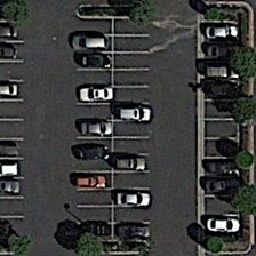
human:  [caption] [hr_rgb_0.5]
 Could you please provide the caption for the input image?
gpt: The parking lot is almost white.

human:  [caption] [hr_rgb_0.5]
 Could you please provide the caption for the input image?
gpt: The whitest car park.

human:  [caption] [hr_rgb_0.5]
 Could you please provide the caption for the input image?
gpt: parking for mostly white.

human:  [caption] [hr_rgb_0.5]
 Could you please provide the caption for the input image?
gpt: Most of the cars in the parking lot are white.

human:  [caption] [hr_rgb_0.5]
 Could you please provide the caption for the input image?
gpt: Most of the parking lots are white